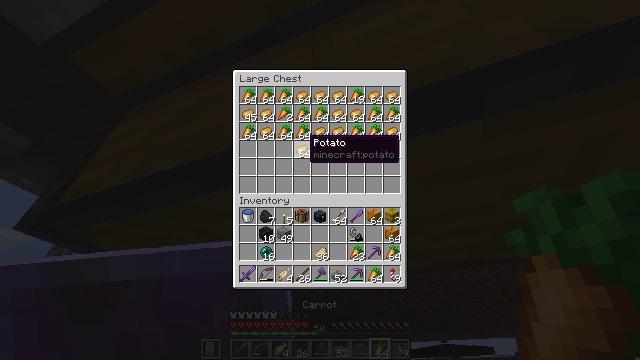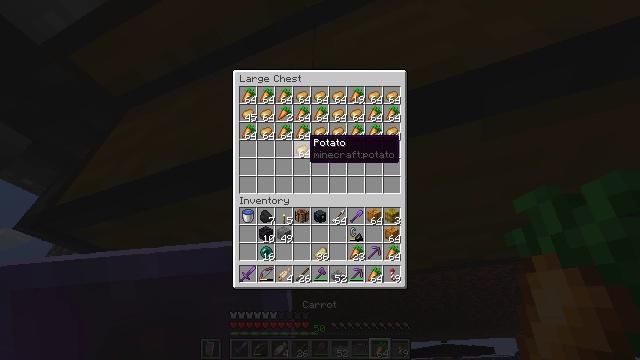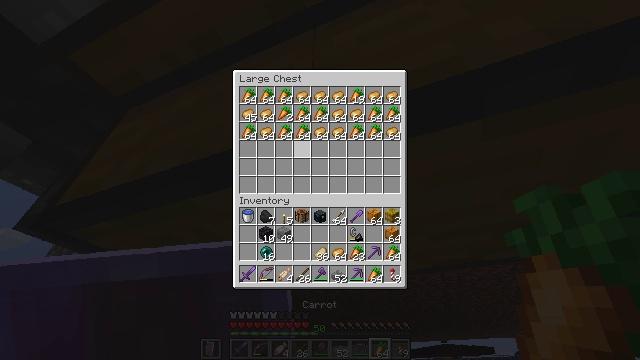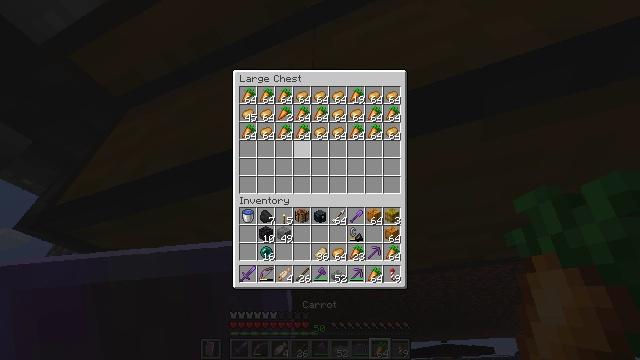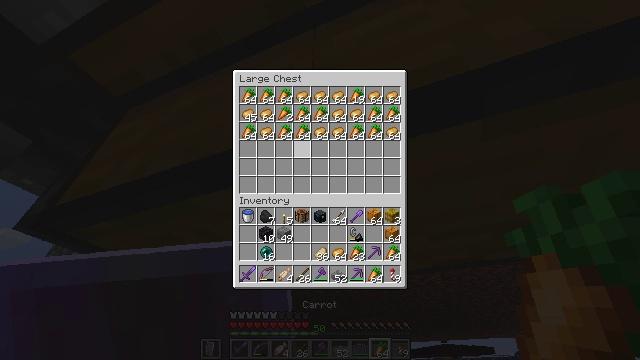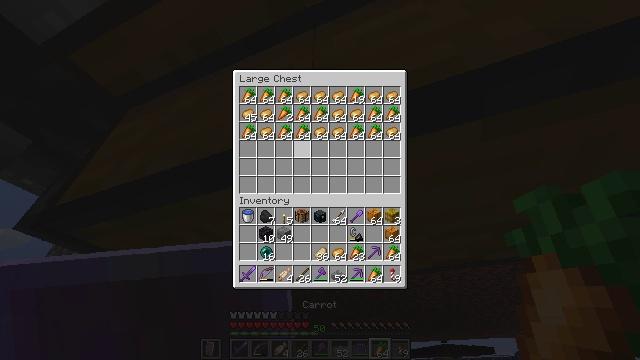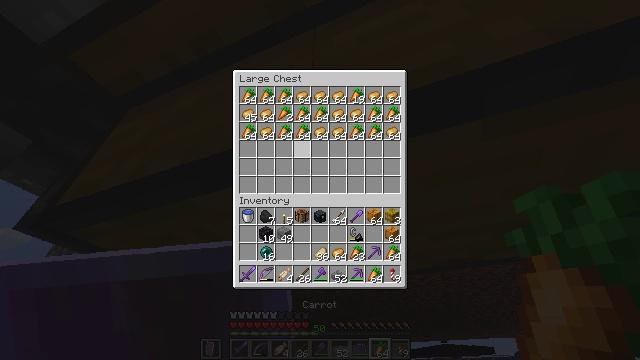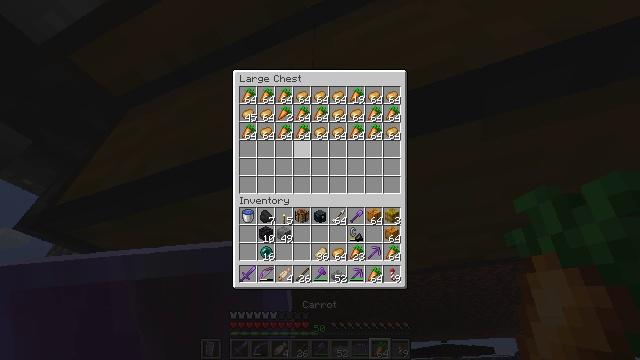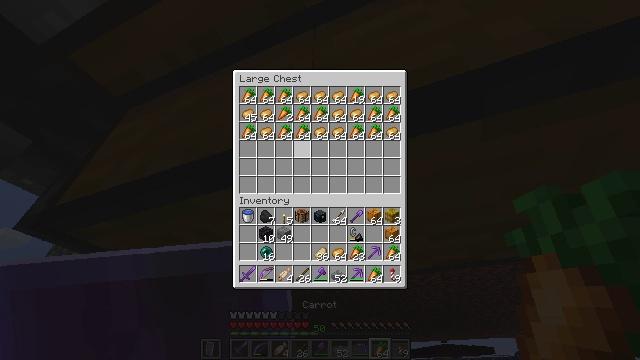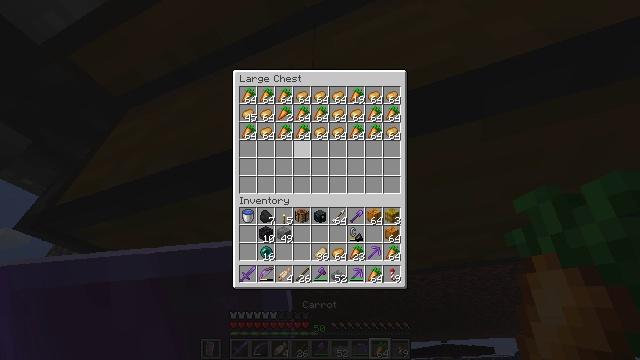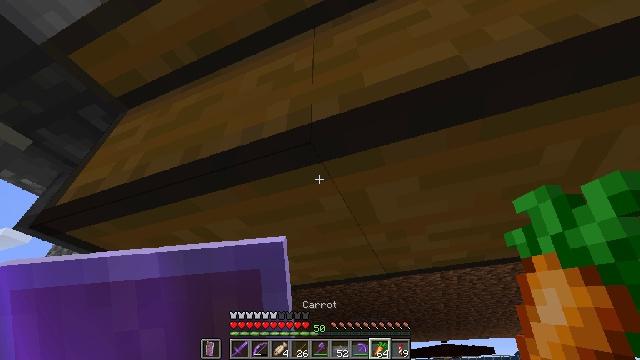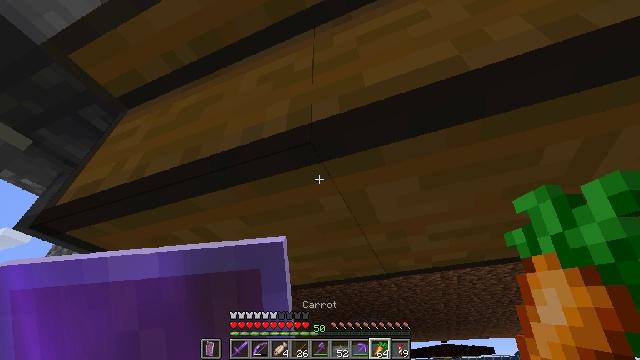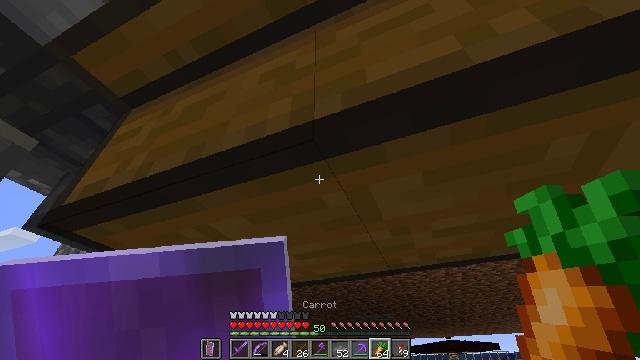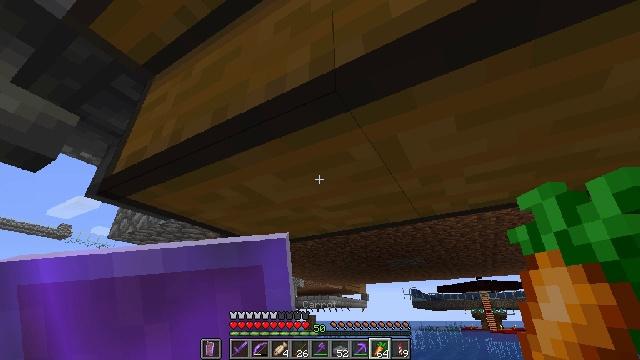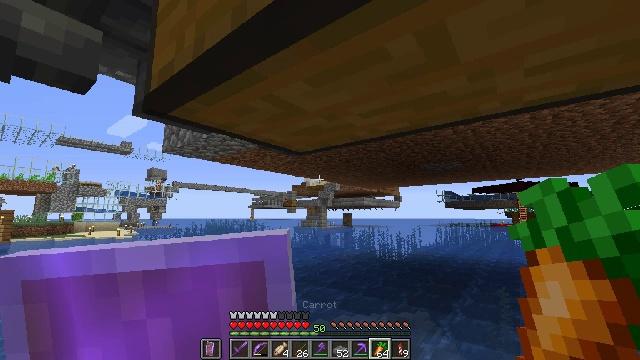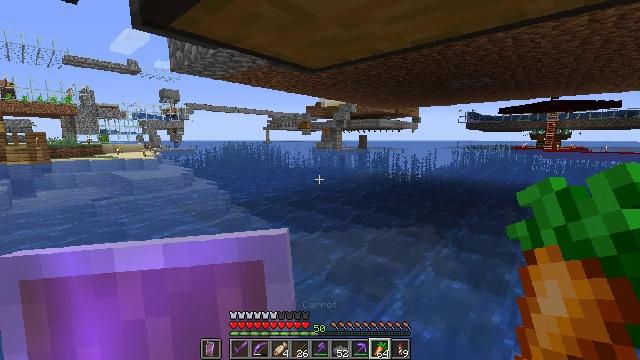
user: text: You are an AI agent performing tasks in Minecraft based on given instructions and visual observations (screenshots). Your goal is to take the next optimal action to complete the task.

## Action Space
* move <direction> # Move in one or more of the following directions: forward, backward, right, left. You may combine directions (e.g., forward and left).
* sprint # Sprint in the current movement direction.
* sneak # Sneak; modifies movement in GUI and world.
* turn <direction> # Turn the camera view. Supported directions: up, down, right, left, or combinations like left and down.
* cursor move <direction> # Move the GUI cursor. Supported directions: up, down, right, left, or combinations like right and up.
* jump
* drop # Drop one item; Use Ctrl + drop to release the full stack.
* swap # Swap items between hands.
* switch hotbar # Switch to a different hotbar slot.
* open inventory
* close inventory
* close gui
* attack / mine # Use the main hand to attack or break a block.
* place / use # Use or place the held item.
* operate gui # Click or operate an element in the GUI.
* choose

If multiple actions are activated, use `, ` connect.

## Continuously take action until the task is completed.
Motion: motion action
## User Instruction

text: Attack the composter to add it to your inventory.
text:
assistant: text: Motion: sneak
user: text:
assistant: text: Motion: sneak, attack / mine
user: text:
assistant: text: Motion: sneak, attack / mine
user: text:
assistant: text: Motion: sneak, attack / mine
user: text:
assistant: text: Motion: sneak
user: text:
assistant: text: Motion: no_op
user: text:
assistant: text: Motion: no_op
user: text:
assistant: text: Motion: no_op
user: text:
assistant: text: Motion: no_op
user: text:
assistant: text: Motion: no_op
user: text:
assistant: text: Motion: no_op
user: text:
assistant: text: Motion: no_op
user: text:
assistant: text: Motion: turn left and down
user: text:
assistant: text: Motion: turn left and down
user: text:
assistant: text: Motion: turn left and down
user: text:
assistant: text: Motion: turn down
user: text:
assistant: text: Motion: move back and move right
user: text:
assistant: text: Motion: move back and move right
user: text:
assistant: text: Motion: move back
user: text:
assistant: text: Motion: move back, turn left and down
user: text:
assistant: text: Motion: move back, turn left and down
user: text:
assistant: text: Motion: move back, turn down
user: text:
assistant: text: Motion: move back, turn left and down
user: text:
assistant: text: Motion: no_op
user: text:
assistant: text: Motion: no_op
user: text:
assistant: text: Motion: no_op
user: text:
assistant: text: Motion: turn left
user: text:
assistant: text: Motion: turn left
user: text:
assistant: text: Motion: turn left
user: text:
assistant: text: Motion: move forward, sprint, turn left